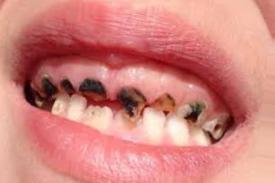
Condition: Caries